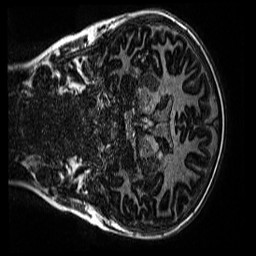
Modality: MP2RAGE
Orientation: coronal
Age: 11
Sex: male
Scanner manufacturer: siemens
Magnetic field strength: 3 T
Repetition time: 4 s
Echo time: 0.00299 s